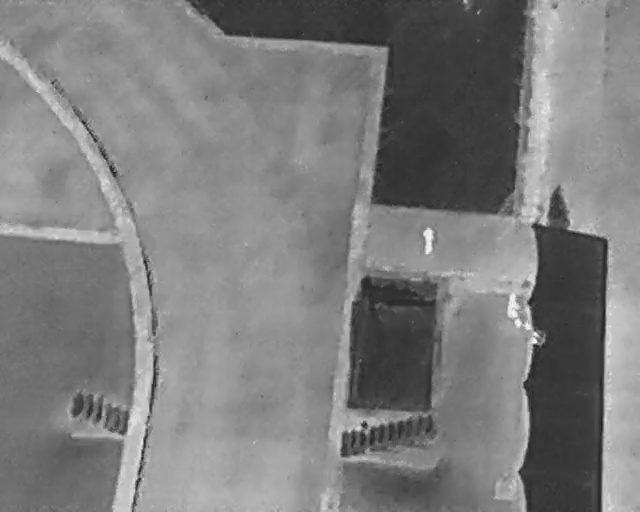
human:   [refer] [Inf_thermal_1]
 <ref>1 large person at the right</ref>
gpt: <box>[[78, 57, 82, 61, 2]]</box>